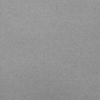
Label: dusty